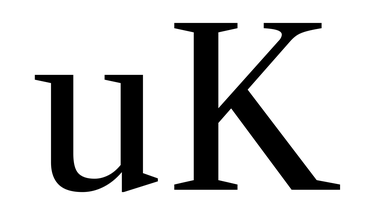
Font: LibreCaslonText_Regular